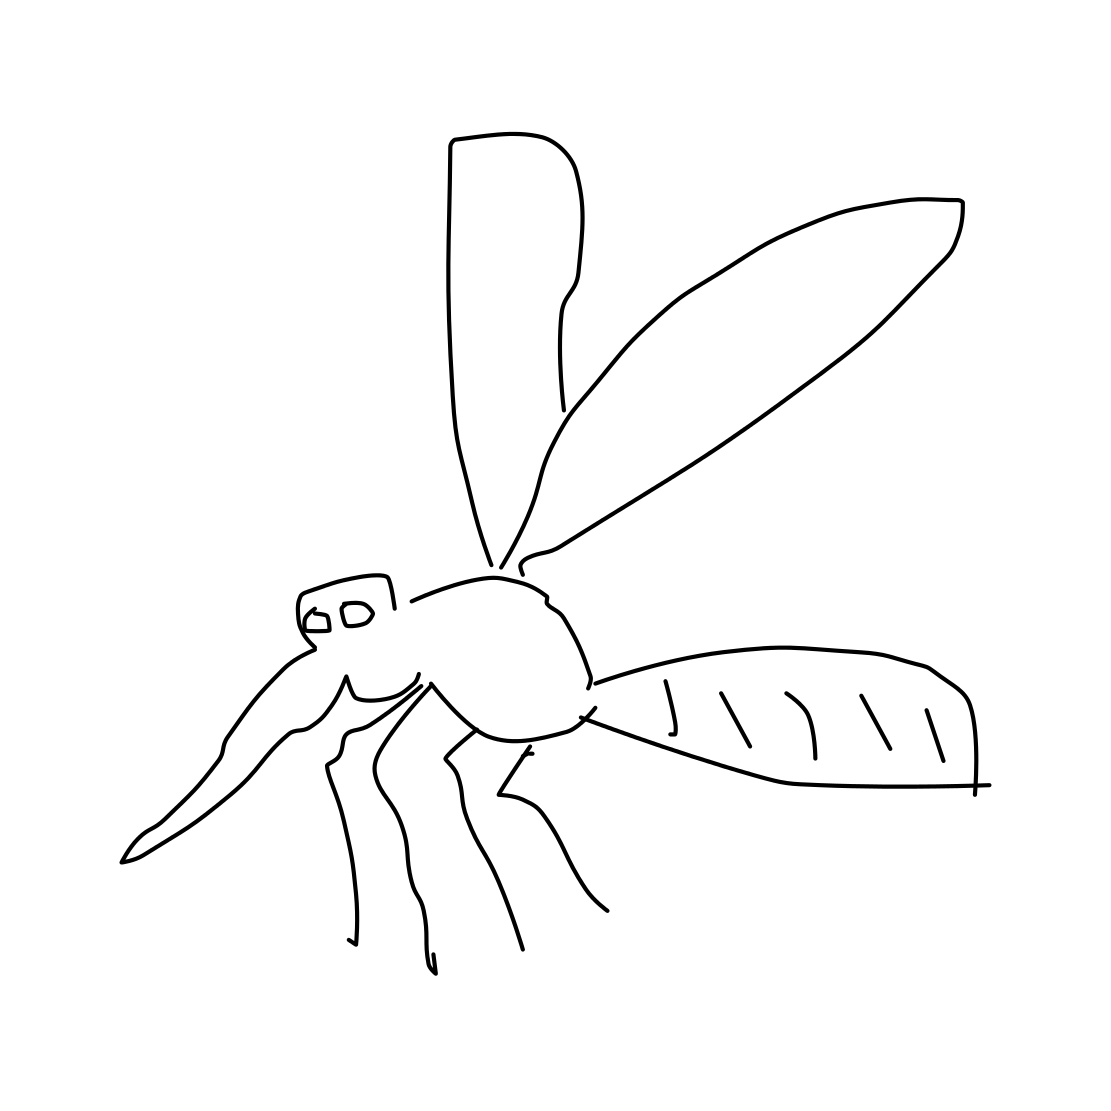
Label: mosquito